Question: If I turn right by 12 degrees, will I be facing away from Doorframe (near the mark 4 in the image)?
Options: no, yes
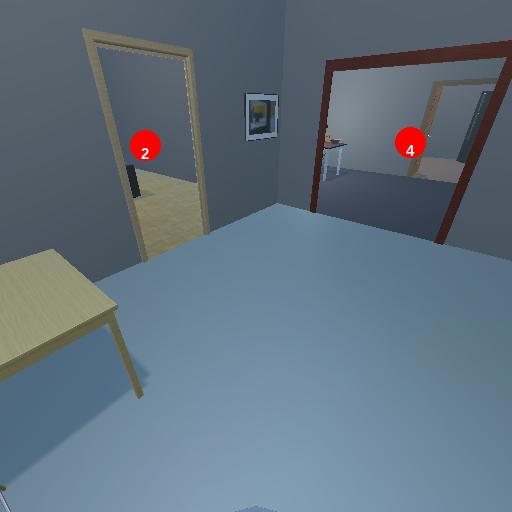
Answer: no